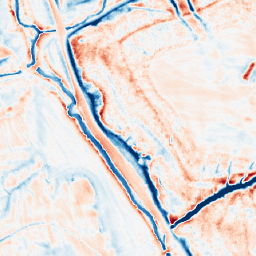
Category: edge_preserving
Decomposition family: anisotropic_diffusion
Decomposition parameters: iterations: 50
kappa: 10
gamma: 0.2
Upsampling method: area
Upsampling parameters: scale: 2
Upsampling scale: 2